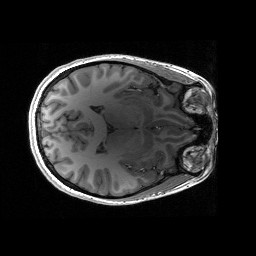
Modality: T1w
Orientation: axial
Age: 16
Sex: female
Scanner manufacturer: siemens
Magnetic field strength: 3 T
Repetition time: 2.53 s
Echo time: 0.00297 s